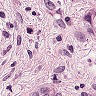
Metastatic tissue present: yes